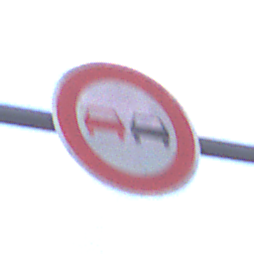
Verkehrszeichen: Ueberholverbot
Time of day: SunriseSunset
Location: Outdoor (Nature)
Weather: PartlyCloudy
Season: NotSpecified
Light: Natural